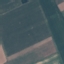
Land use / land cover: AnnualCrop